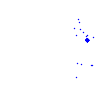
Particle: kaon